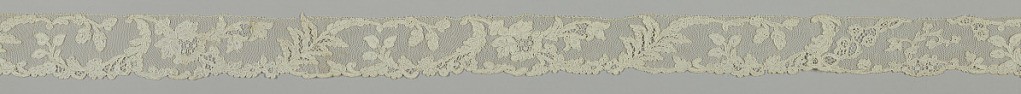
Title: Edge
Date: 19th century
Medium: Technique: needle lace with ground of loop and twist with twist return
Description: Edge lace with flowers and leaves.